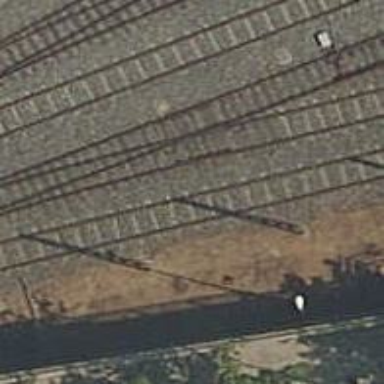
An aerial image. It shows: Yard with electrified contact line.